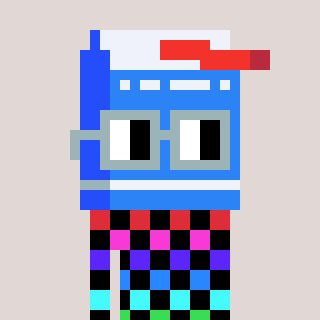
a pixel art character with square dark gray glasses, a milk-shaped head and a peachy-colored body on a warm background